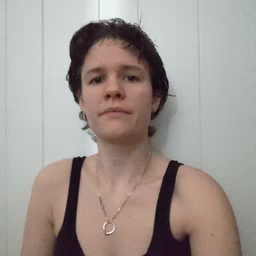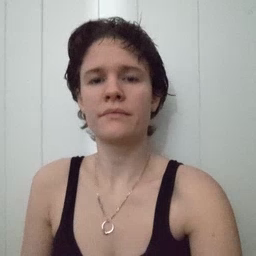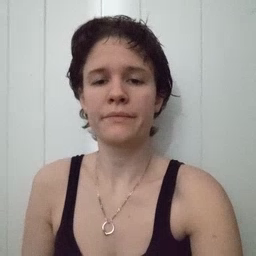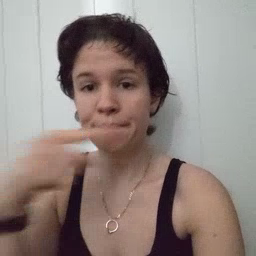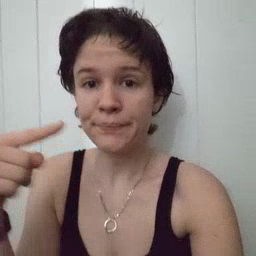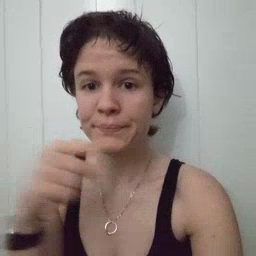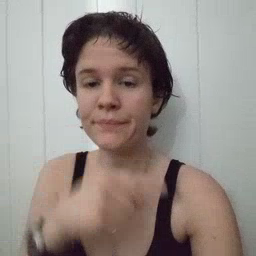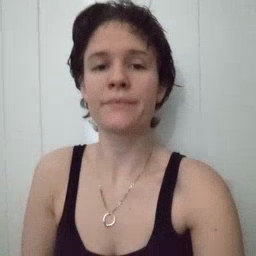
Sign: toothbrush